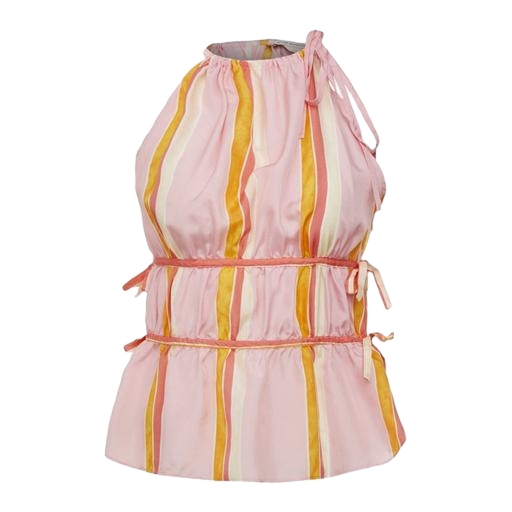
pink tie-back top, pink pier peplum top, pink striped peplum top, white background